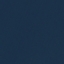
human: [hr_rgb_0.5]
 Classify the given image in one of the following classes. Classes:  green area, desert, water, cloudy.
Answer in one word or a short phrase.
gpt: water